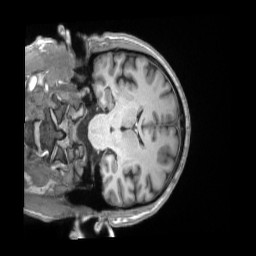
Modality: T1w
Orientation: coronal
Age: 56
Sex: male
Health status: ill
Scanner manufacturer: siemens
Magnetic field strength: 3 T
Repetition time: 2.2 s
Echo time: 0.00157 s